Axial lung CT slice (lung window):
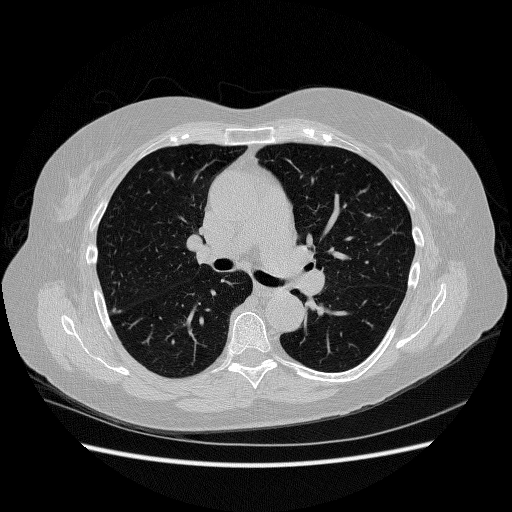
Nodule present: yes
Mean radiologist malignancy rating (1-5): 2